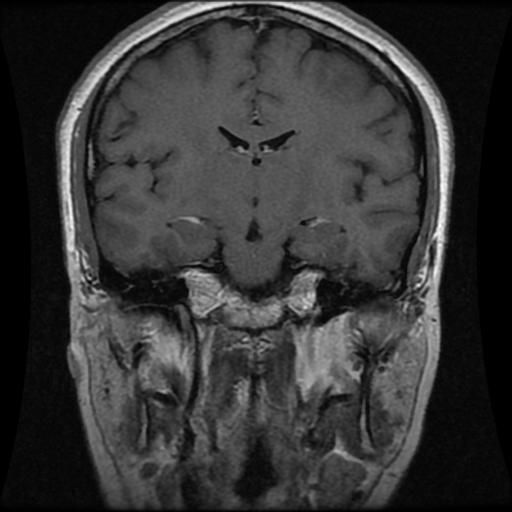
Label: pituitary